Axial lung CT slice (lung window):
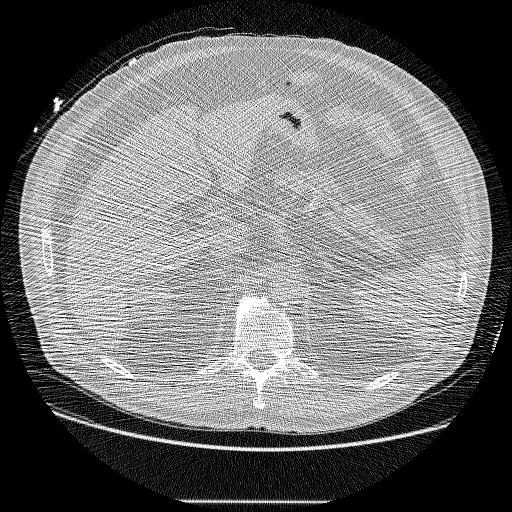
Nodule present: no